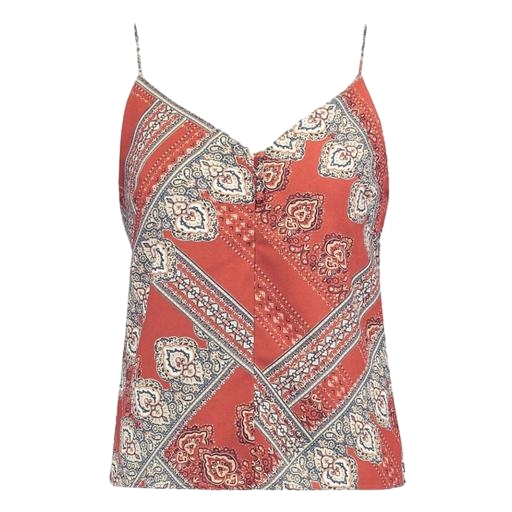
red printed tank, sleeveless and red pattern, multicolor vila brown lace detail cami, white background